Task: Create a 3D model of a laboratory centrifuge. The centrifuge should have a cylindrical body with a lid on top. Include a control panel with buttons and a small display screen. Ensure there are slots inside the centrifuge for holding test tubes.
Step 13:
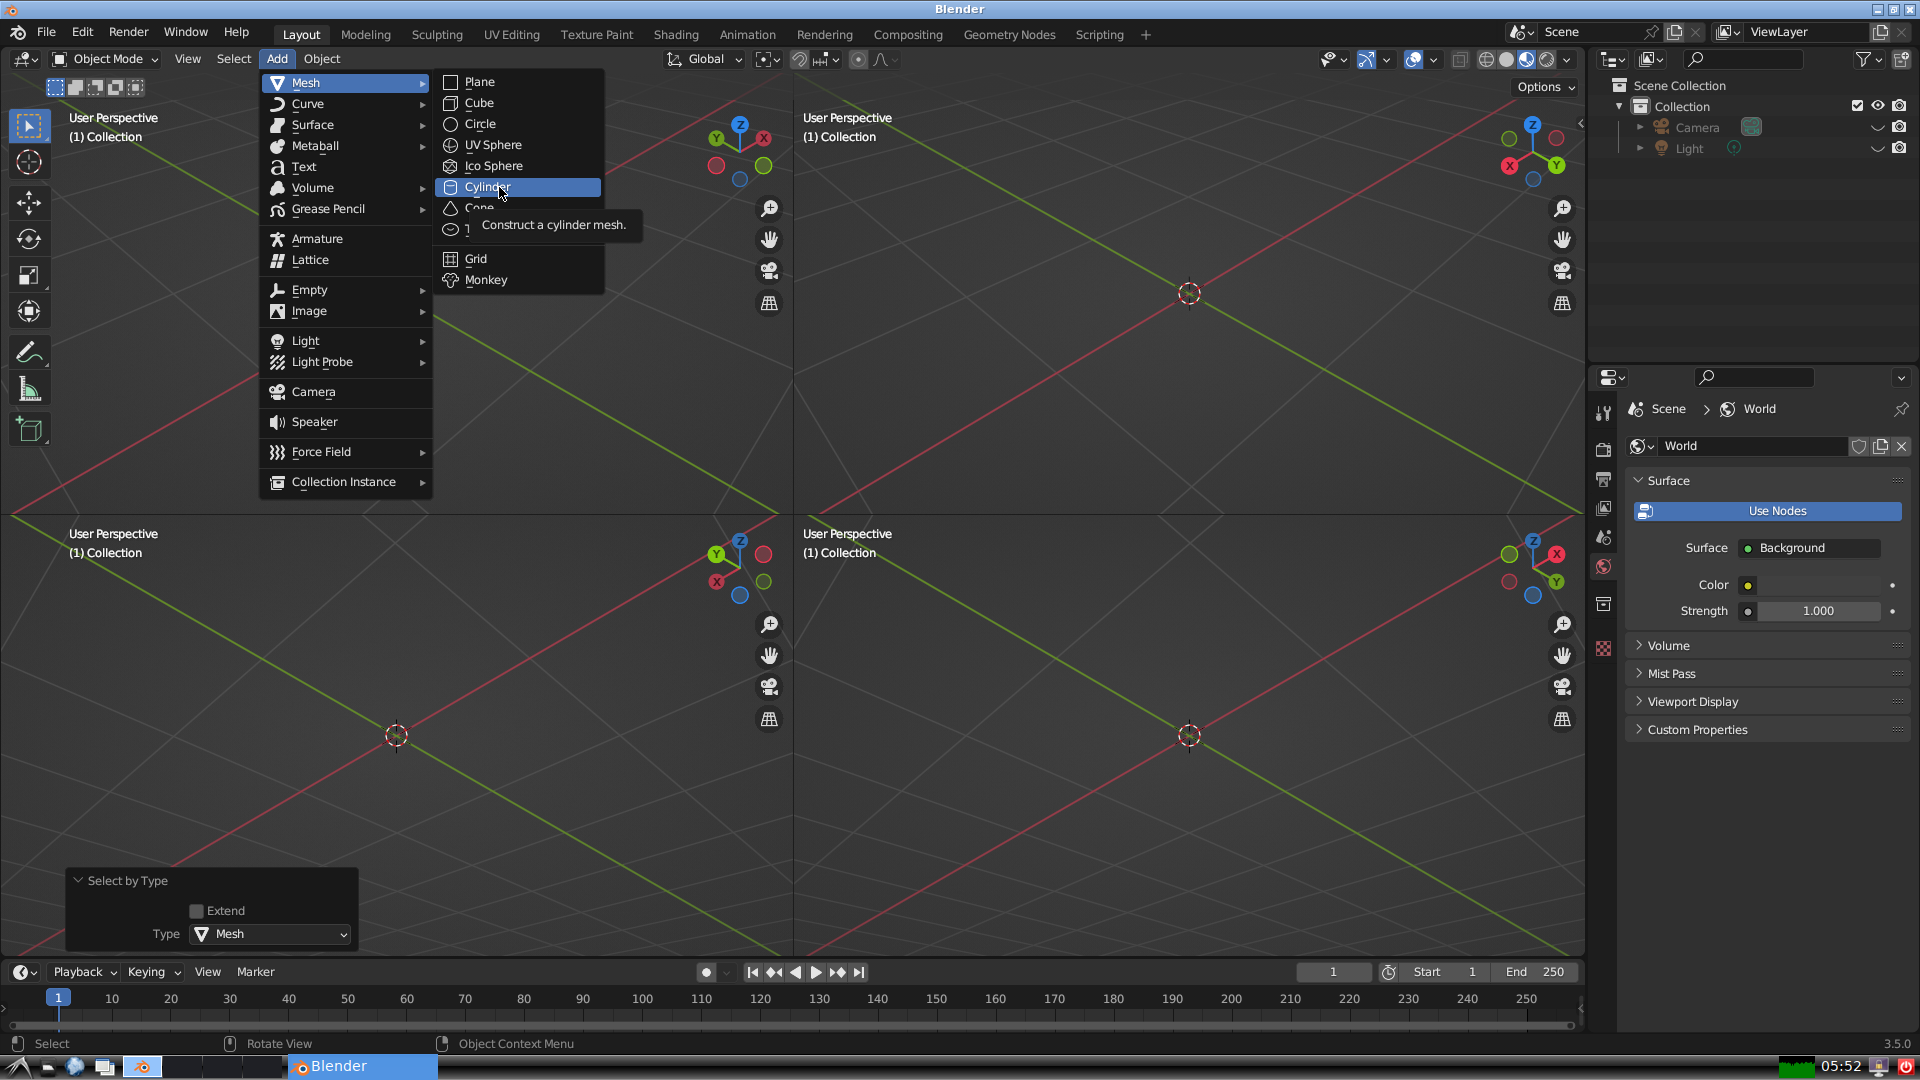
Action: click: no